Interaction volume radius: 5 \u00c5
Interaction volume height: 25 \u00c5
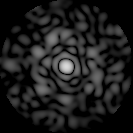
Disorder parameter: 0.809